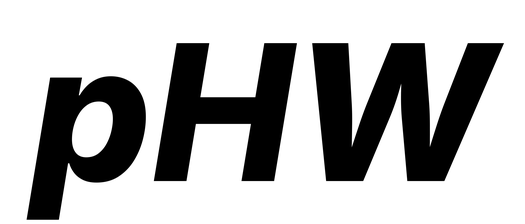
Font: Inter-Italic_ExtraBold_Italic